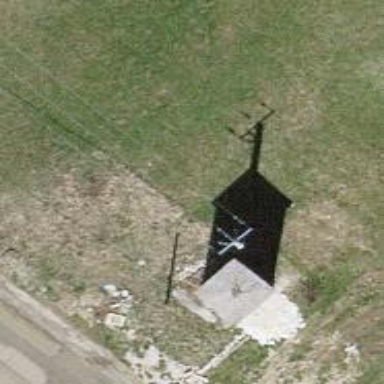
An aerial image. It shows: Minor power line with 3 cables.